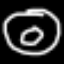
Label: donut